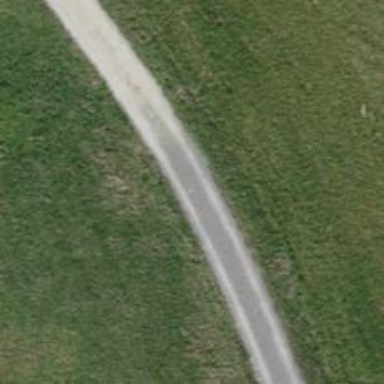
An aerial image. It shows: Track with grade 3 surface.